Field crop: maize
Growth stage: 1
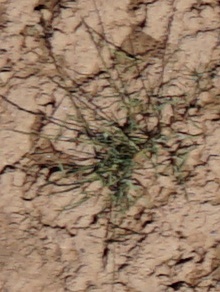
Species: lolium